Question: I must be doing something really obviously wrong, but I can't see it.

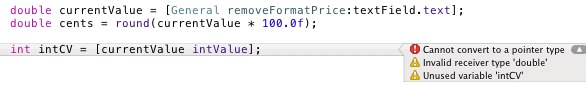
Answer: A double is a C type, not an Objective-C object. Hence you use C casts:
'''
double myDouble = 3.2;
int myInt = (int)myDouble;
'''